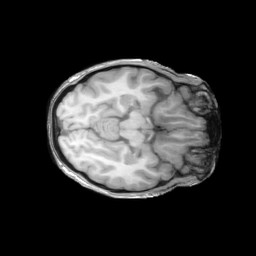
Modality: T1w
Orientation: axial
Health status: ill
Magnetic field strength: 3 T